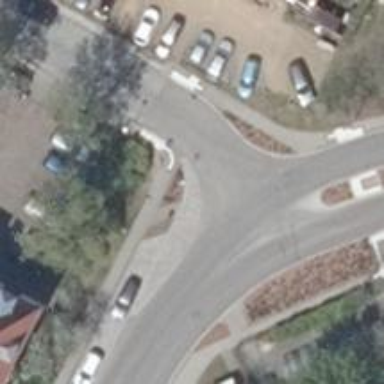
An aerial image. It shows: Residential road.